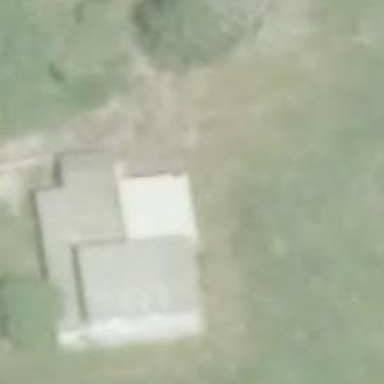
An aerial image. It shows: Garage building.